Aerial crown-view tile of a tropical tree (Barro Colorado Island, Panama), acquired 20240813:
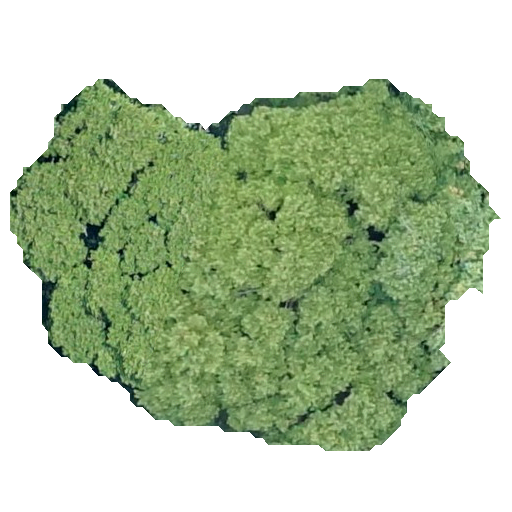
Species: Hymenaea courbaril
GBIF accepted scientific name: Hymenaea courbaril
Crown area: 202.424 m²